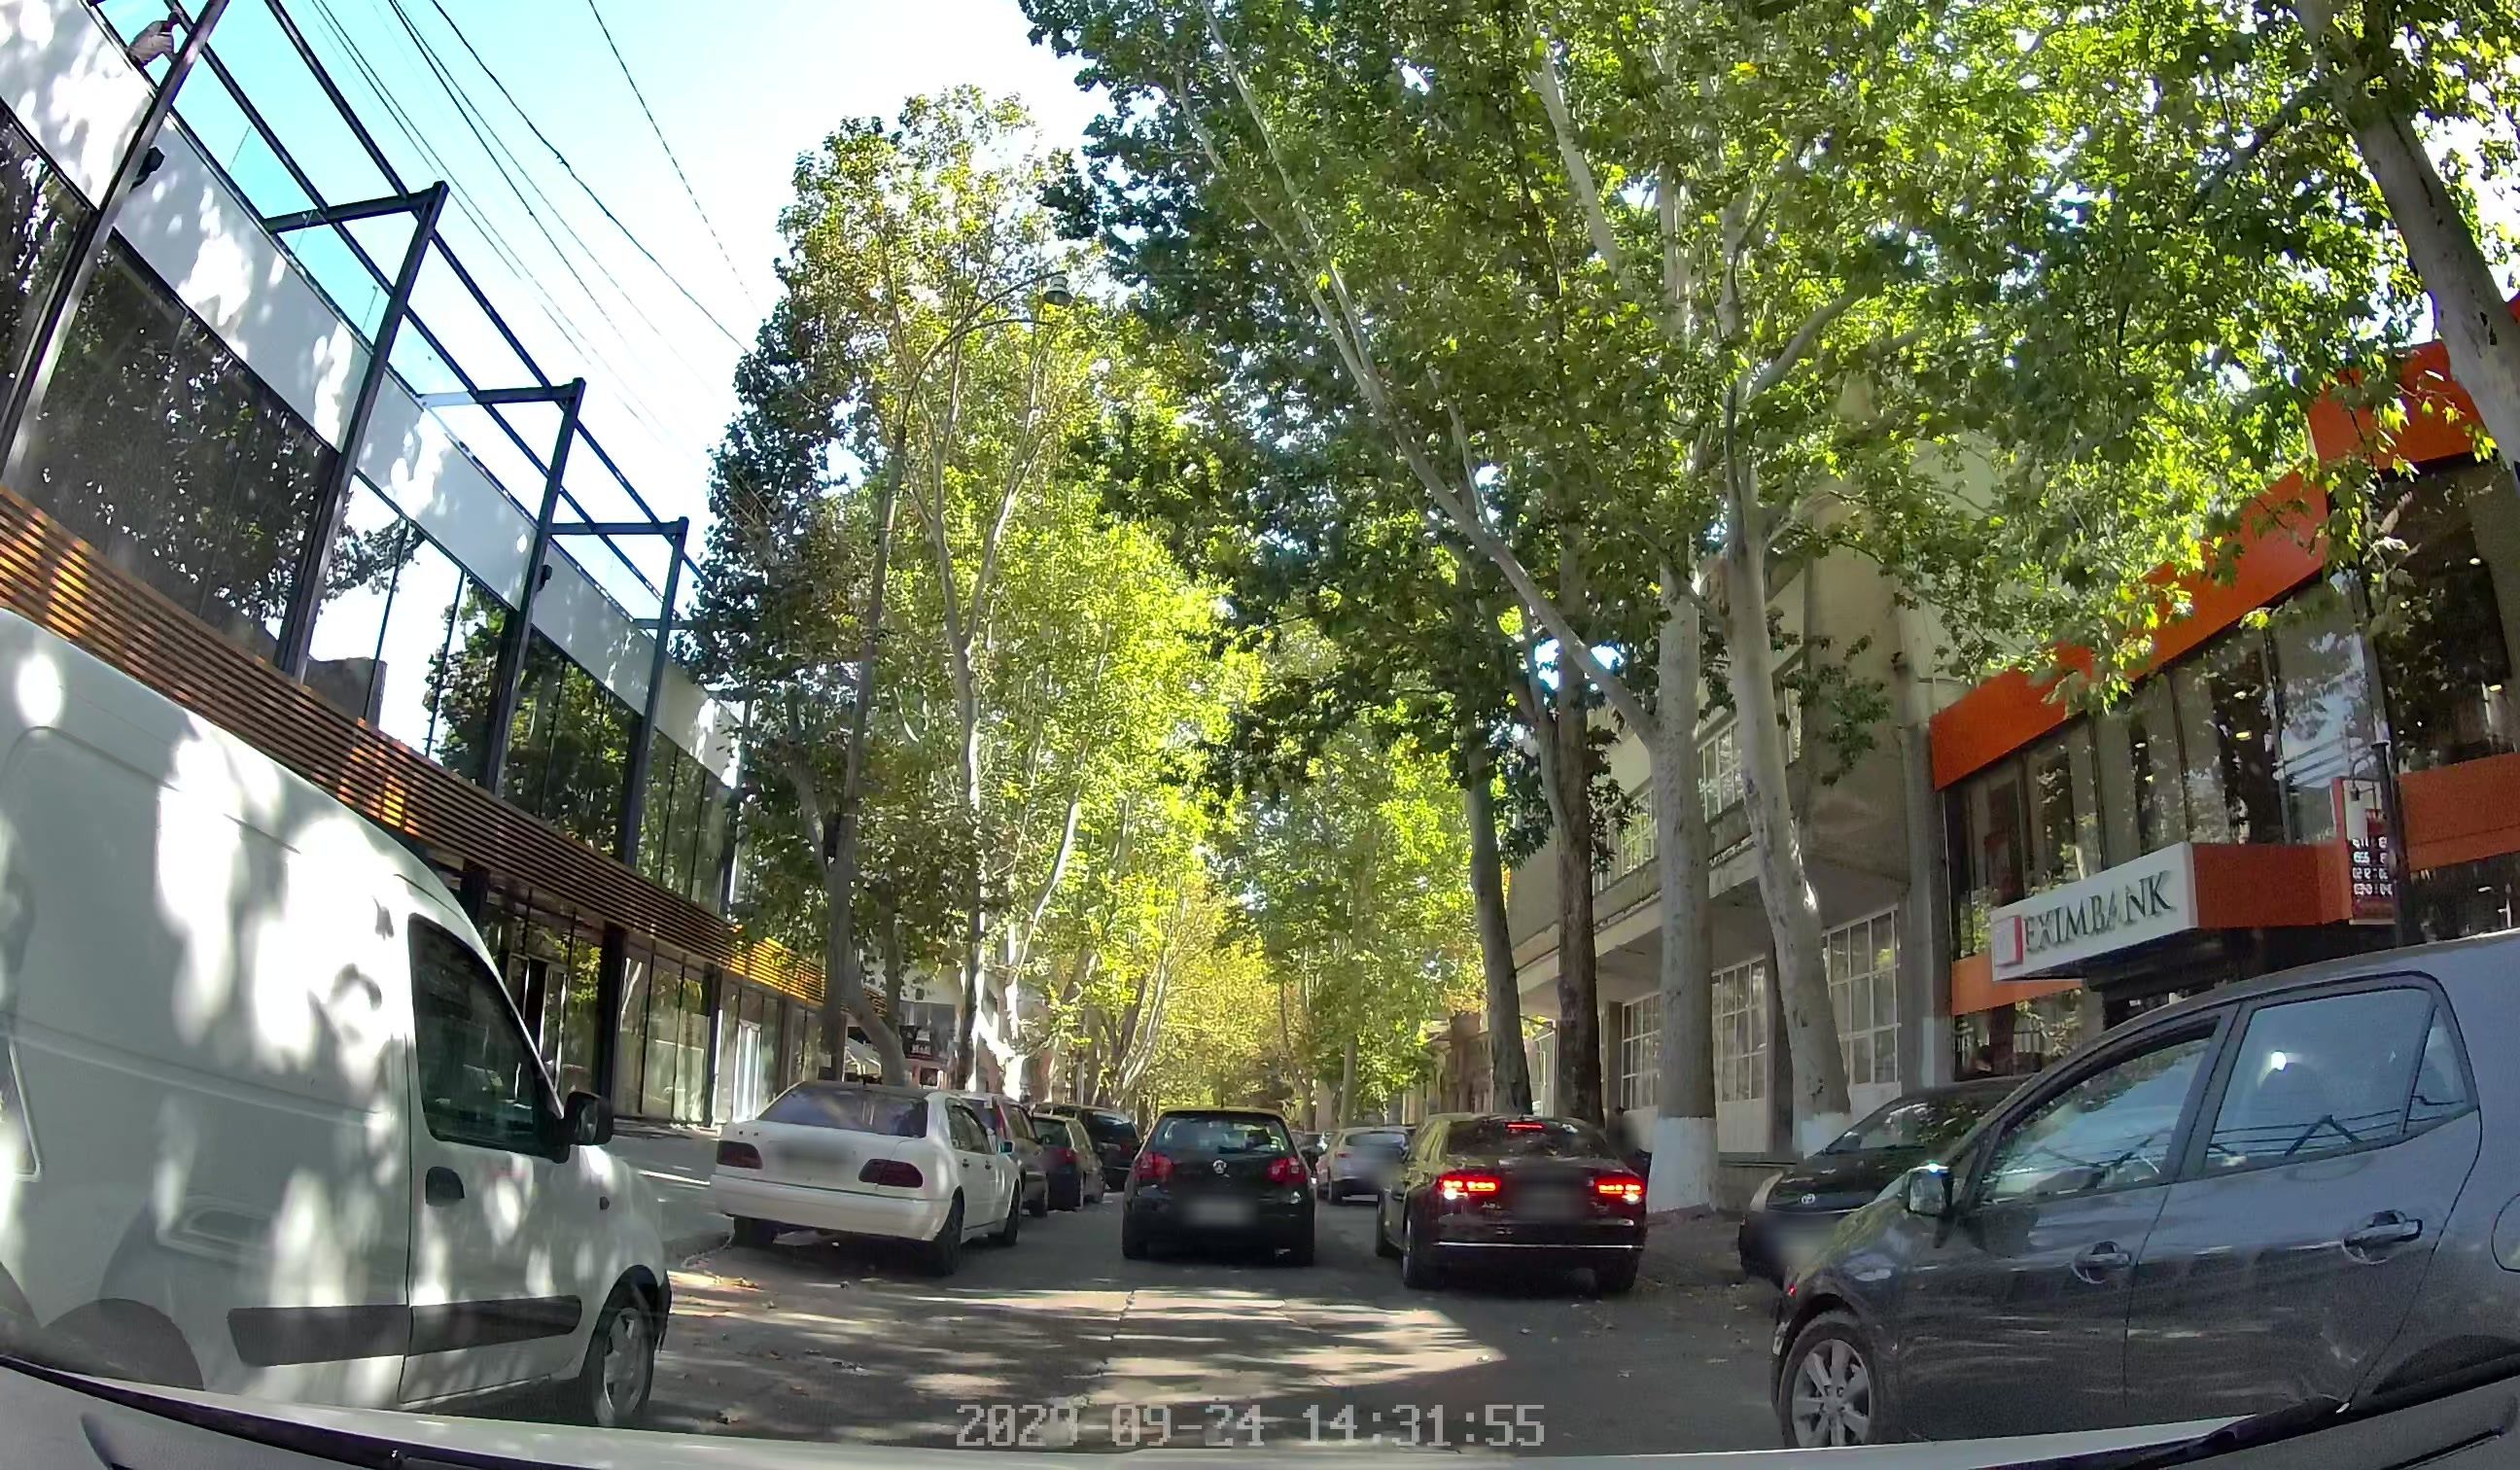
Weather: clear
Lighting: day
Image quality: good
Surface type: driving surface
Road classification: tertiary
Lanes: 2
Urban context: urban centre
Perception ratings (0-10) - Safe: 6.37, Lively: 9.57, Beautiful: 7.83, Boring: 1.47, Depressing: 5.26, Wealthy: 5.57